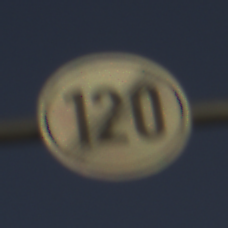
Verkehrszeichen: EndeGeschwindigkeit120
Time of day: SunriseSunset
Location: Outdoor (RoadRail)
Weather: Clear
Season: NotSpecified
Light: Natural